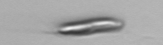
Label: Chrysochromulina